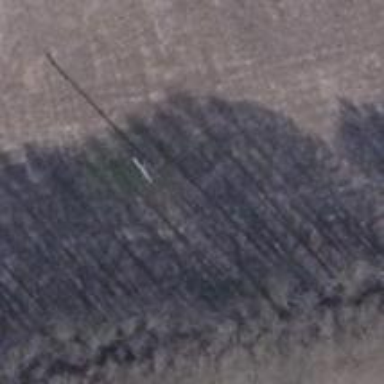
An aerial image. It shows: Power pole.